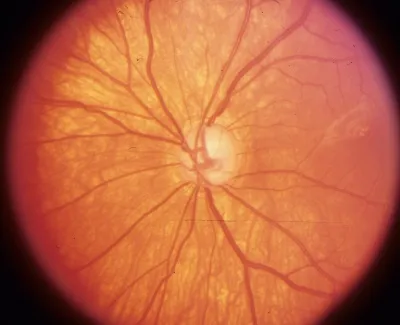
Optic disc photograph of the left eye shows severe loss of neural rim.
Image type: medical_photograph (skin_photograph)